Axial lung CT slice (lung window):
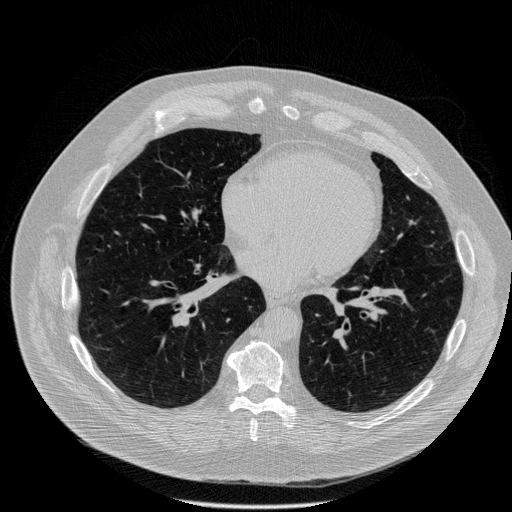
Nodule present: no